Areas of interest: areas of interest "Museum"
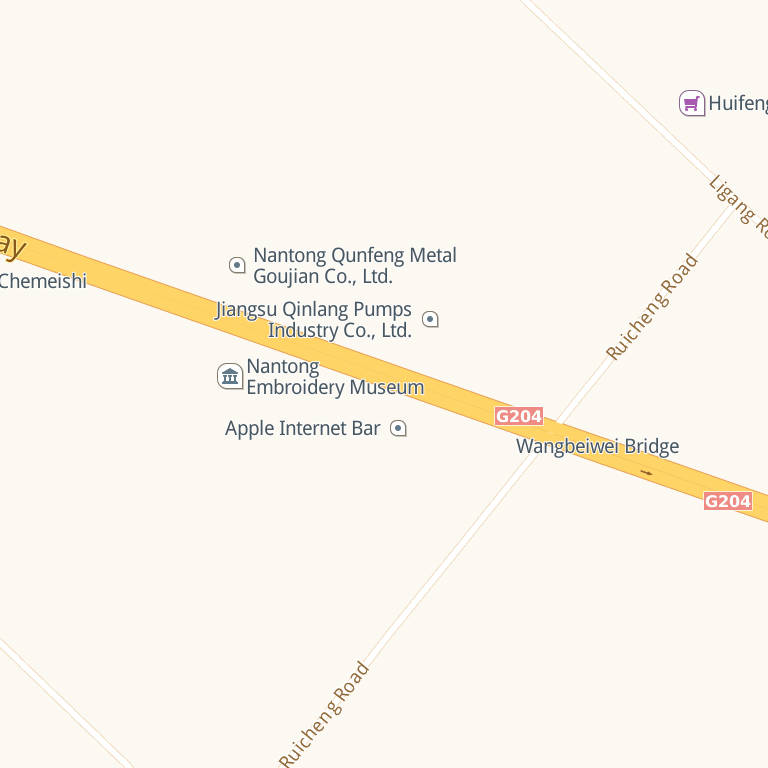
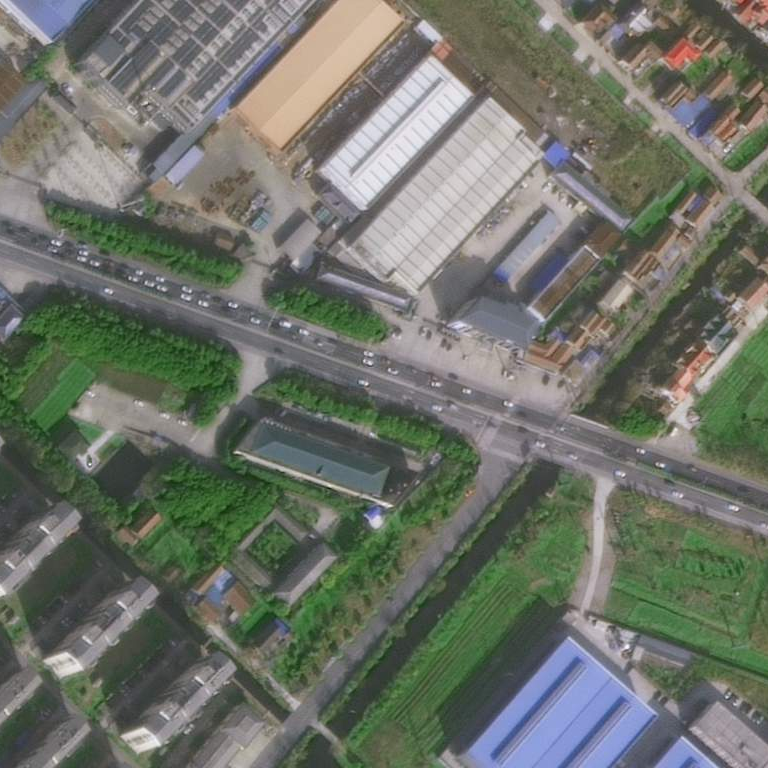